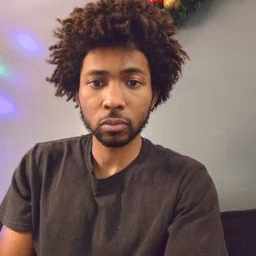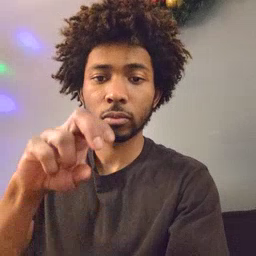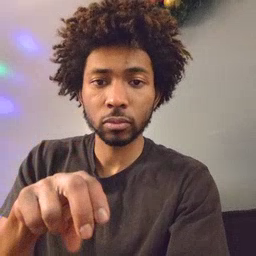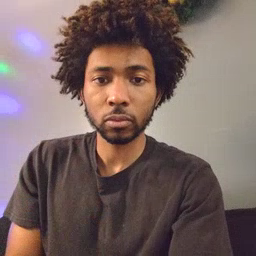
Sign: chair